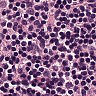
Metastatic tissue present: no